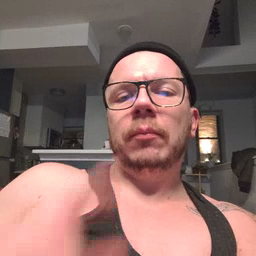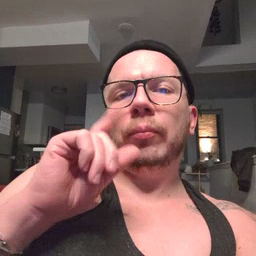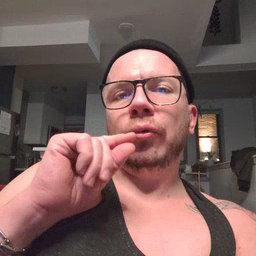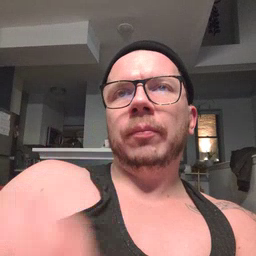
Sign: bird